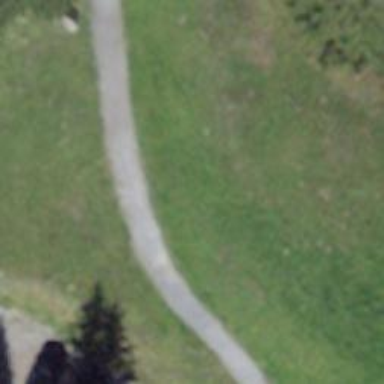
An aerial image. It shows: Path with fine gravel surface.